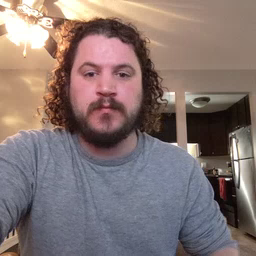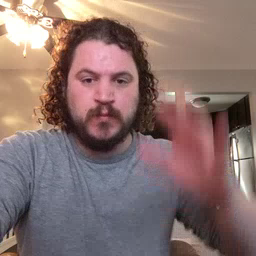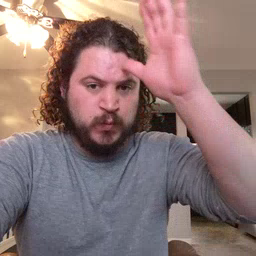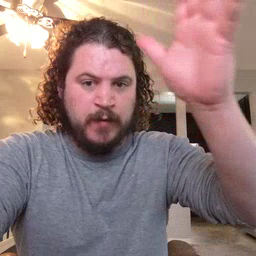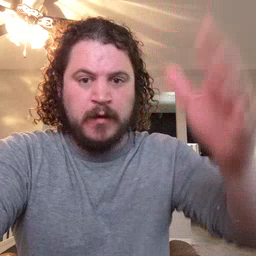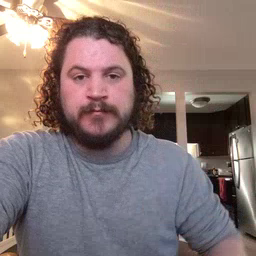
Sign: grandpa